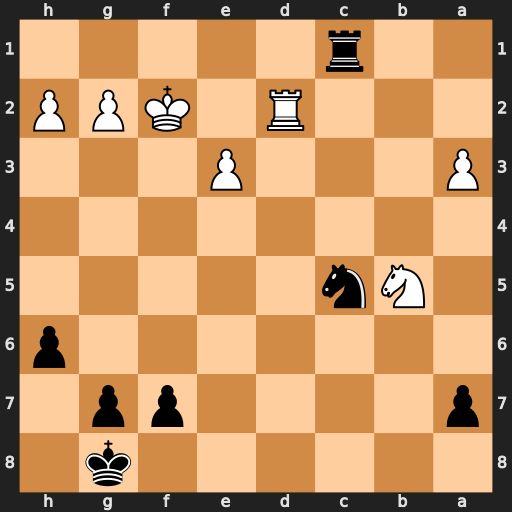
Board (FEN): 6k1/p4pp1/7p/1Nn5/8/P3P3/3R1KPP/2r5
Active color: b
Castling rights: -
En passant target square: -
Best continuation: Ne4+ Ke2 Nxd2